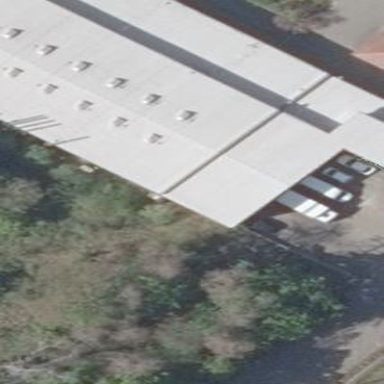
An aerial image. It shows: Building.